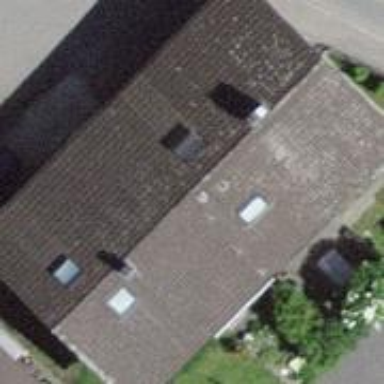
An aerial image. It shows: Terrace building.